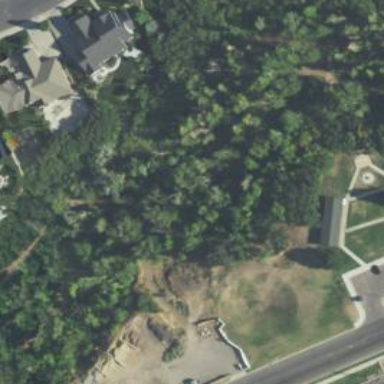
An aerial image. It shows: Path leading to bridge.